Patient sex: M
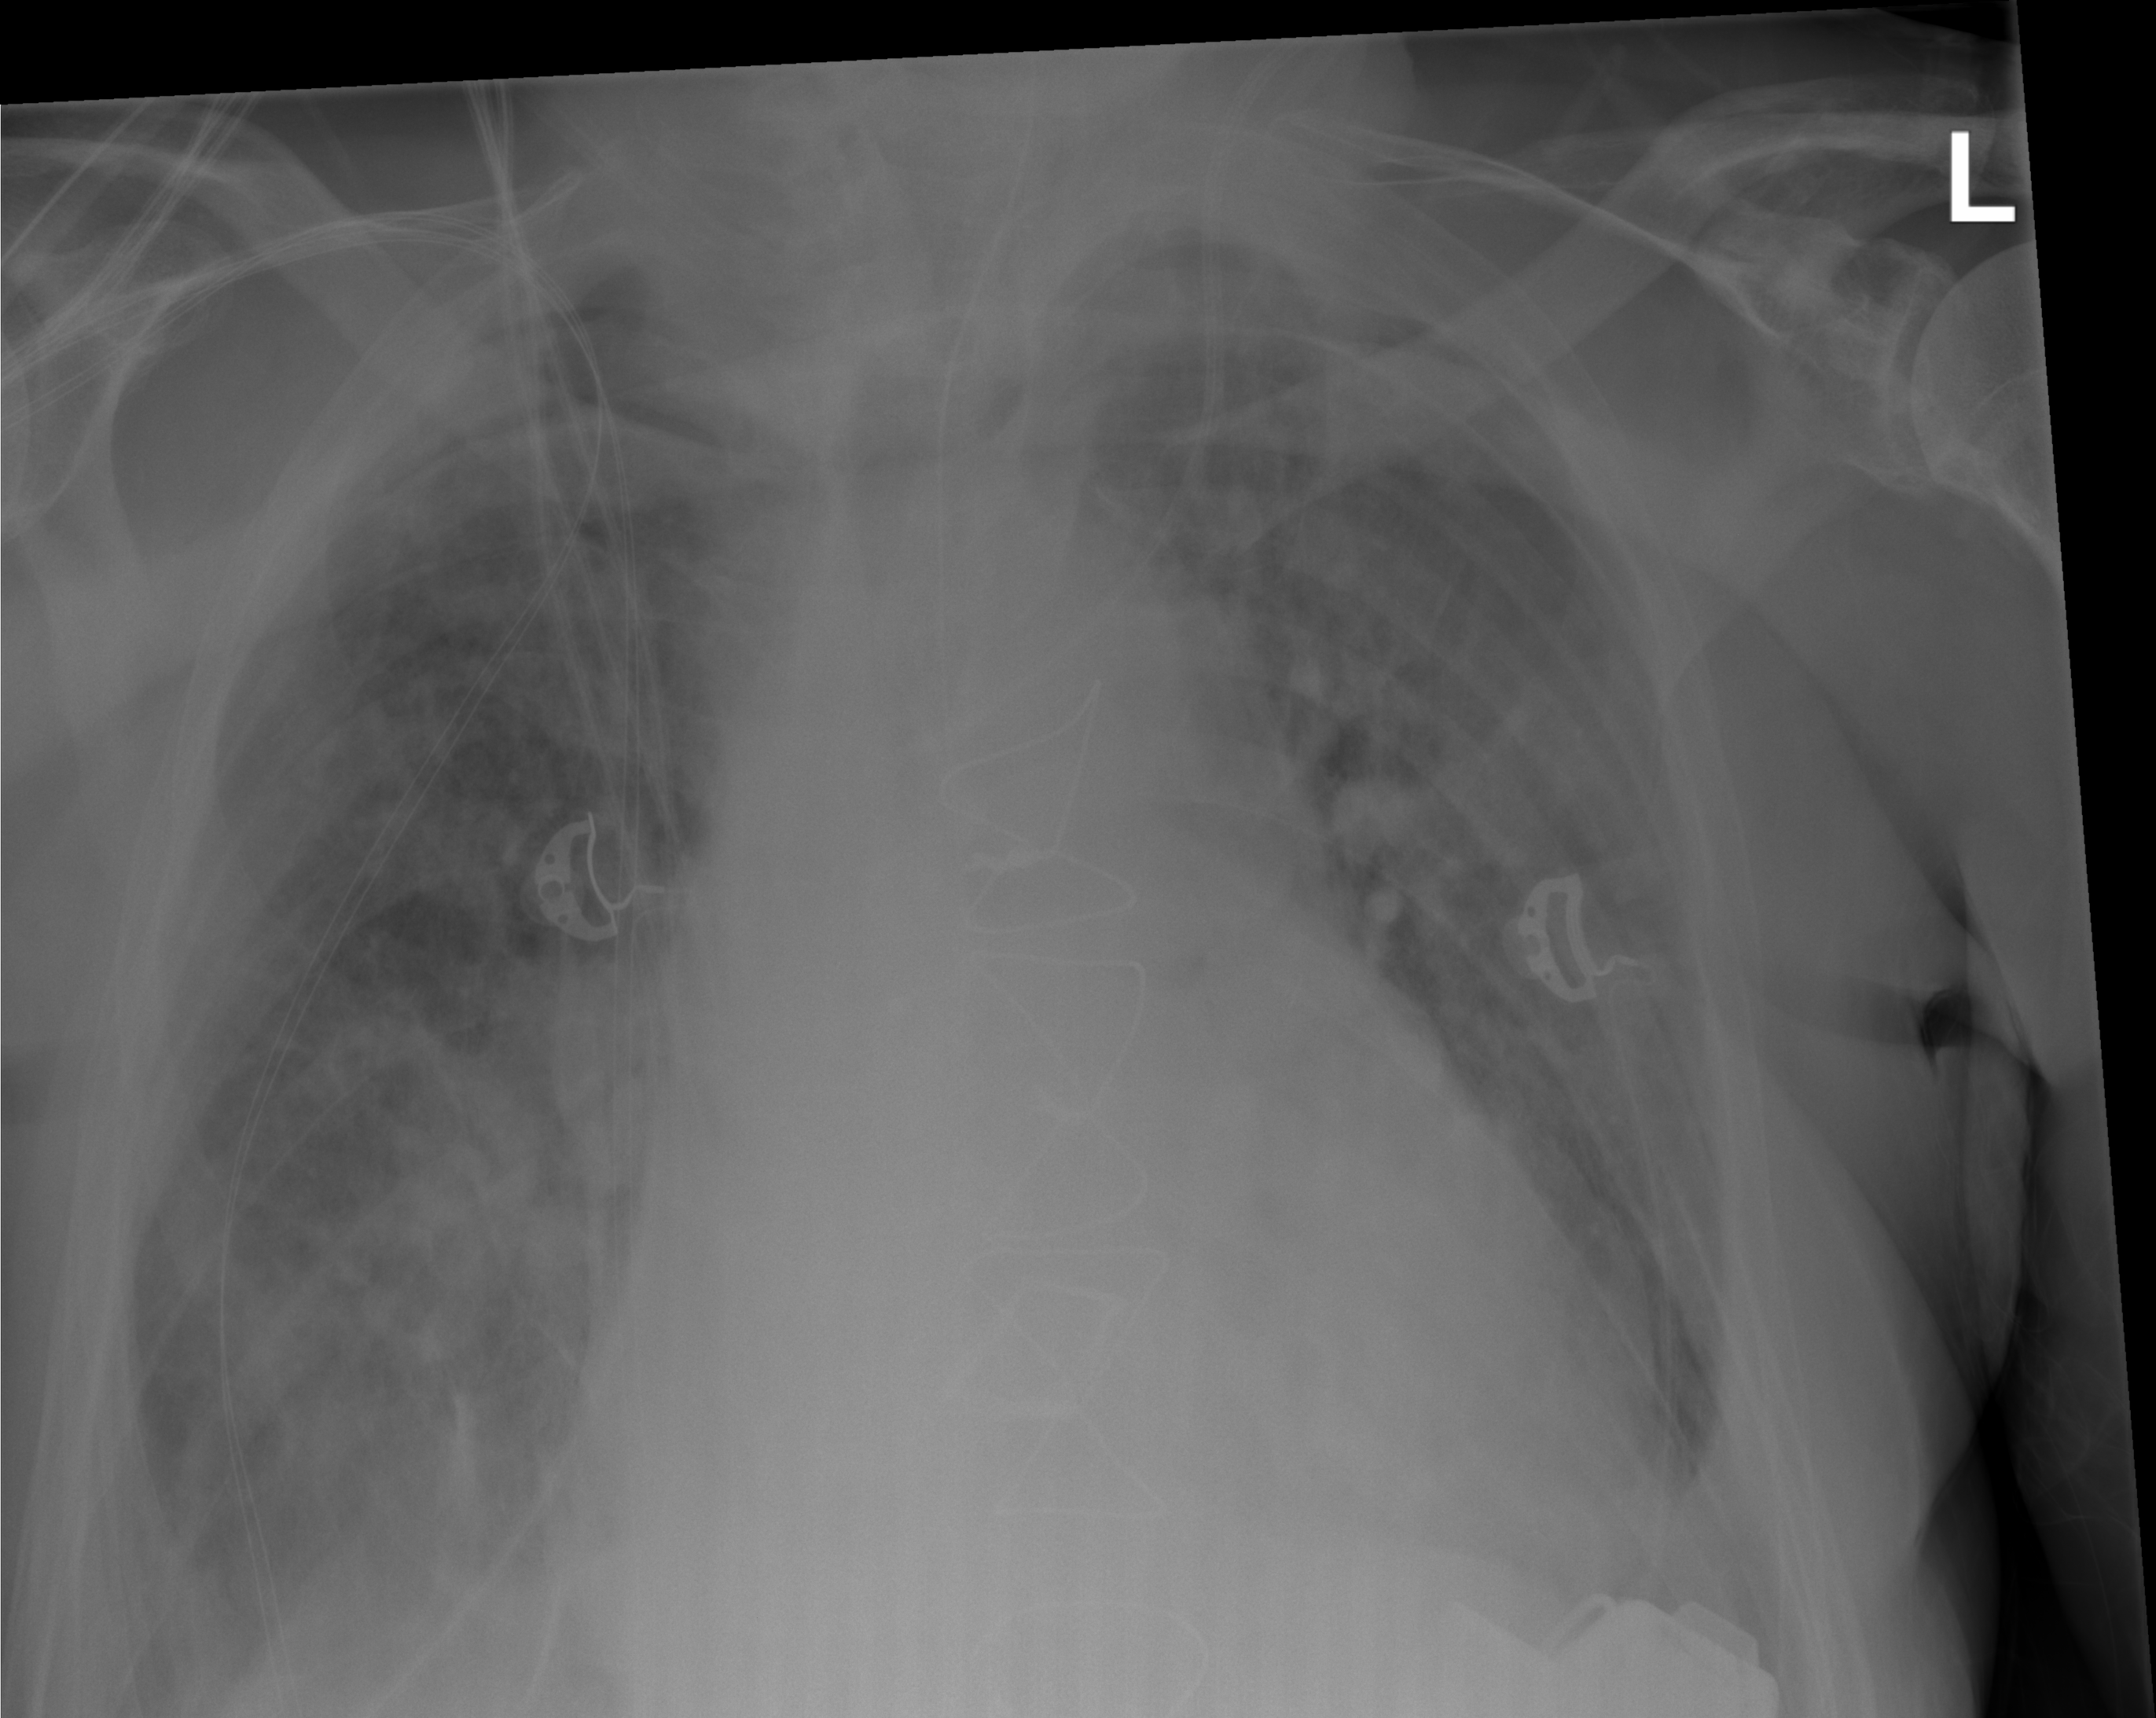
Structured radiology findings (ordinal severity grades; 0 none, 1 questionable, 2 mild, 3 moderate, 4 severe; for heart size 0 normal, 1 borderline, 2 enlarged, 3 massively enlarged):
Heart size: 2
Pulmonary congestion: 2
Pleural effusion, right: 0
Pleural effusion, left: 0
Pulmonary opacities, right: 2
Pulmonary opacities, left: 2
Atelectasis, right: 2
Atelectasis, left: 2